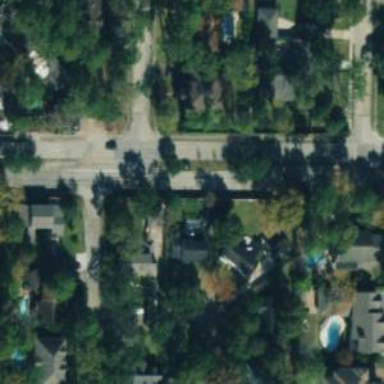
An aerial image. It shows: Secondary road.